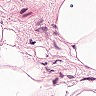
Metastatic tissue present: no